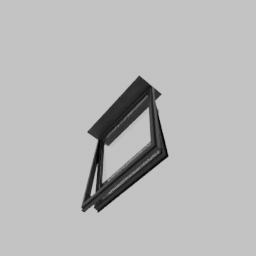
Label: architecture